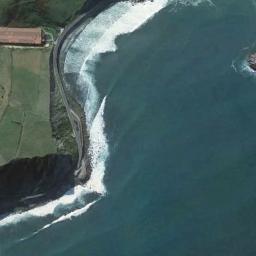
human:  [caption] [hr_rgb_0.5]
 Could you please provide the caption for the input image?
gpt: There is a lot of vegetation around the beach .

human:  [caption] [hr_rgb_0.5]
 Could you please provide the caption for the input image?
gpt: The waves beat the farmlands on the shore .

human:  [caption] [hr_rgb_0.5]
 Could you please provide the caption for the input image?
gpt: The beach is an erosion scarp , And the farmland is on the beach and the color of the seawater is dark blue .

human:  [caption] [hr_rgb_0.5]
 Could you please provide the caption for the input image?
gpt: On the beach there are blue sea water and waves of shore and green grass and a building .

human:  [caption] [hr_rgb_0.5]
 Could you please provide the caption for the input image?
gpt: There is a building near the beach .